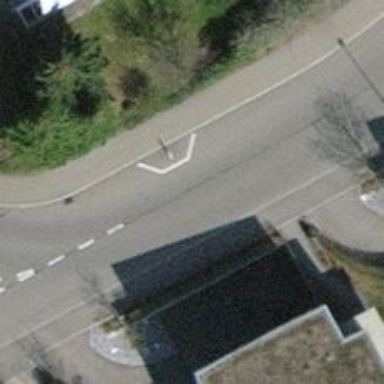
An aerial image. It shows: Chicane for traffic calming.